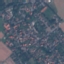
Land use / land cover class: Residential